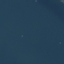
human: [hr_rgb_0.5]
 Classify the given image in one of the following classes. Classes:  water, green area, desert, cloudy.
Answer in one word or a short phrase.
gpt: water